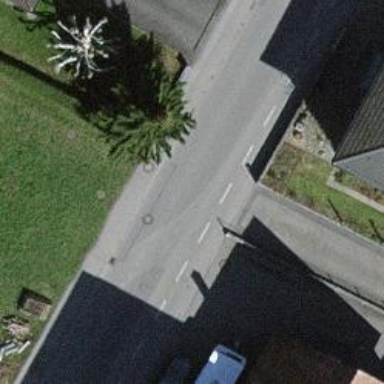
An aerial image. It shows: Residential road with asphalt surface. There is sidewalk on the left side and designated bicycle lane.